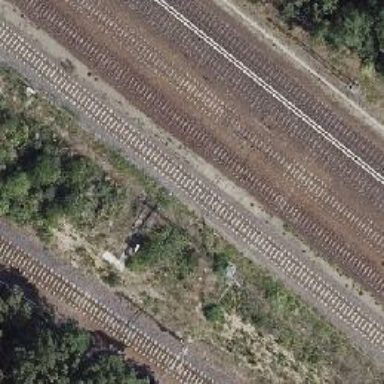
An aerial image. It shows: Railway signal.